Question: I need to show data from JSON on label. But my code get error.please help me see on function 'barcodeReaded'. How to loop data when String in label equal string in "testCode" on array JSON file.
This JSON file
'''
{
"episode": [
{
"testCode": "<PHONE>",
"title": "Stomachic mixture 180 ml",
"drug": "AAAAA",
"thumbnailURL": "https://firebasestorage.googleapis.com/v0/b/rxscan-a14ee.appspot.com/o/j01.jpg?alt=media&token=5718797b-fc9c-416e-9394-b544c2880dc9",
"price": "100"
},
{
"testCode": "22222222",
"title": "Parasetamol 200 ml",
"drug": "BBBBB",
"thumbnailURL": "urlImage",
"price": "150"
},
{
"testCode": "33333333",
"title": "Beramol 300 ml",
"drug": "CCCCC",
"thumbnailURL": "urlImage",
"price": "120"
}
]
}
'''
This some code
'''
import UIKit
class barcodeViewController: UIViewController, BarcodeDelegate {
@IBOutlet weak var thumbnailImageView: UIImageView!
@IBOutlet weak var titleLabel: UILabel!
@IBOutlet weak var drugLabel: UILabel!
@IBOutlet weak var priceLabel: UILabel!
@IBOutlet weak var showCodeLabel: UILabel!
var episode: Episode!
override func viewDidLoad() {
super.viewDidLoad()
}
override func didReceiveMemoryWarning() {
super.didReceiveMemoryWarning()
// Dispose of any resources that can be recreated.
}
override func prepareForSegue(segue: UIStoryboardSegue, sender: AnyObject?) {
print("Segue!")
let barcodeViewController: barcodeCapViewController = segue.destinationViewController as! barcodeCapViewController
barcodeViewController.delegate = self
}
@IBAction func doneButtonPressed(sender: AnyObject) {
self.dismissViewControllerAnimated(true, completion: nil)
}
func barcodeReaded(barcode: String) {
print("Barcode is: \(barcode)")
showCodeLabel.text = barcode
barcode = episode.testCode
if((episode.testCode) != nil)
{
titleLabel.text = episode.title
drugLabel.text = episode.drug
priceLabel.text = episode.price
}
}
}
import Foundation
class Episode
{
var title: String?
var thumbnailURL: NSURL?
var drug: String?
var price: String?
var testCode: String?
init(title: String, thumbnailURL: NSURL, drug: String, price: String, testCode: String)
{
self.title = title
self.thumbnailURL = thumbnailURL
self.drug = drug
self.price = price
self.testCode = testCode
}
typealias EpisodeDictionary = [String : AnyObject]
init(espDictionary: EpisodeDictionary)
{
self.title = espDictionary["title"] as? String
self.thumbnailURL = NSURL(string: espDictionary["thumbnailURL"] as! String)
self.drug = espDictionary["drug"] as? String
self.price = espDictionary["price"] as? String
self.testCode = espDictionary["testCode"] as? String
}
static func downloadAllEpisodes() -> [Episode]
{
var episodes = [Episode]()
let jsonFile = NSBundle.mainBundle().pathForResource("testJson3edit6", ofType: "json")
let jsonData = NSData(contentsOfFile: jsonFile!)
if let jsonDictionary = NetworkService.parseJSONFromData(jsonData) {
let espDictionaries = jsonDictionary["episodes"] as! [EpisodeDictionary]
for dict in espDictionaries {
let episode = Episode(espDictionary: dict)
episodes.append(episode)
}
}
return episodes
}
}
'''

NetworkService.swift
'''
import Foundation
class NetworkService
{
// TODO: Make this class be able to download images from a URL
lazy var configuration: NSURLSessionConfiguration = NSURLSessionConfiguration.defaultSessionConfiguration()
lazy var session: NSURLSession = NSURLSession(configuration: self.configuration)
let url: NSURL
init(url: NSURL)
{
self.url = url
}
func downloadImage(completion: (NSData -> Void))
{
let request = NSURLRequest(URL: self.url)
let dataTask = session.dataTaskWithRequest(request) { (data, response, error) in
if error == nil {
if let httpResponse = response as? NSHTTPURLResponse {
switch (httpResponse.statusCode) {
case 200:
if let data = data {
completion(data)
}
default:
print(httpResponse.statusCode)
}
}
} else {
print("Error download data: \(error?.localizedDescription)")
}
}
dataTask.resume()
}
}
extension NetworkService
{
static func parseJSONFromData(jsonData: NSData?) -> [String : AnyObject]?
{
if let data = jsonData {
do {
let jsonDictionary = try NSJSONSerialization.JSONObjectWithData(data, options: .MutableContainers) as? [String : AnyObject]
return jsonDictionary
} catch let error as NSError {
print("Error processing json data: \(error.localizedDescription)")
}
}
return nil
}
}
'''
This code for get image that use in detailViewController
'''
if episode.thumbnailURL != nil {
if let thumbnailURL = episode.thumbnailURL {
let networkService = NetworkService(url: thumbnailURL)
networkService.downloadImage({ (data) in
//thumbnailImageView.image = episode.thumbnailURL
let image = UIImage(data: data)
dispatch_async(dispatch_get_main_queue(), {
self.thumbnailImageView.image = image
})
})
}
}
'''
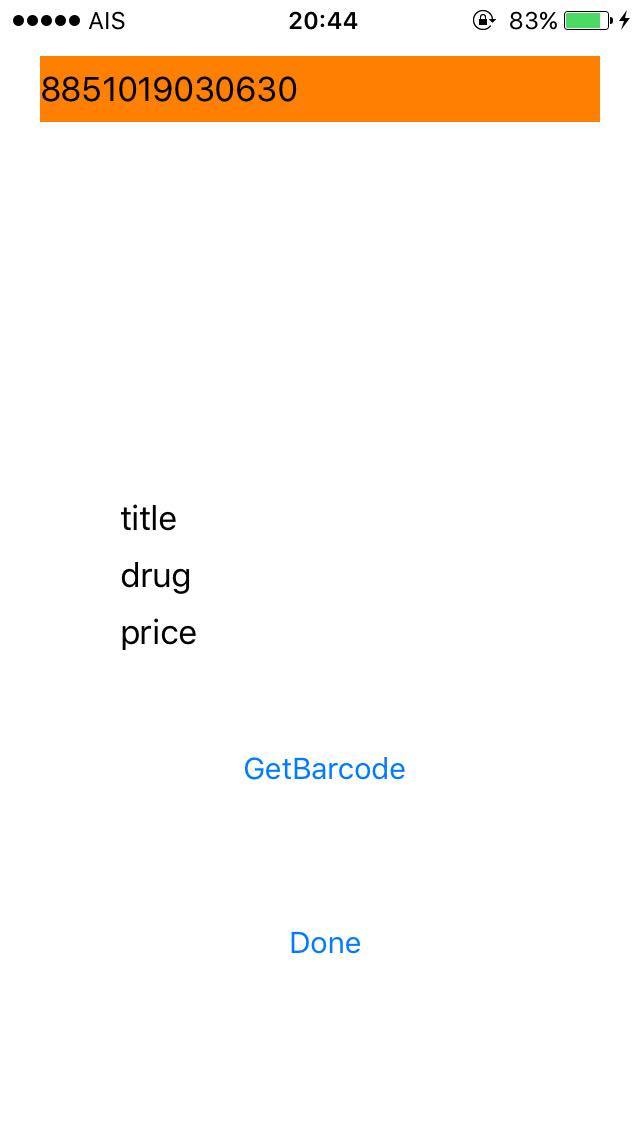
Answer: You can get detail of your barcode like this from your array of dictionary.
'''
func barcodeReaded(barcode: String) {
print("Barcode is: \(barcode)")
showCodeLabel.text = barcode
let episodes = Episode.downloadAllEpisodes()
var filteredEpisodes = episodes.filter({ $0.testCode == barcode })
if filteredEpisodes.count > 0 {
titleLabel.text = filteredEpisodes[0].title
drugLabel.text = filteredEpisodes[0].drug
priceLabel.text = filteredEpisodes[0].price
}
}
'''